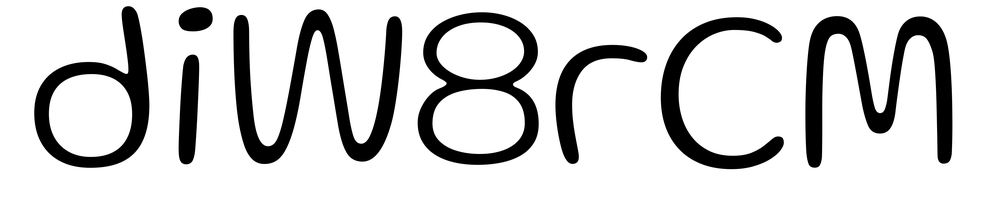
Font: Gluten_ExtraLight